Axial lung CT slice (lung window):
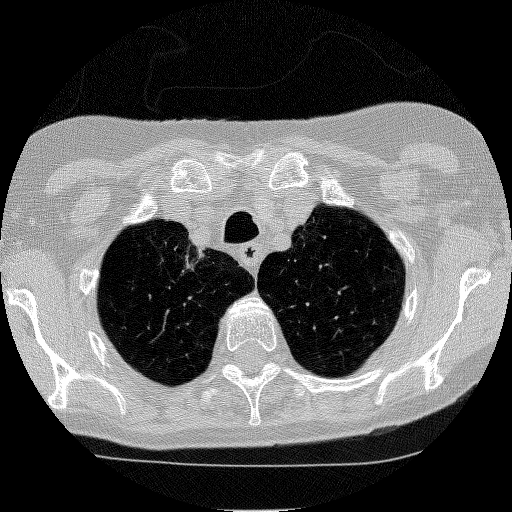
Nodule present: no